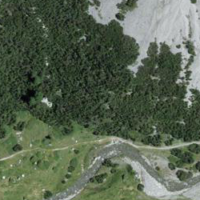
EUNIS habitat code: 26
Species observed at this site:
Motacilla cinerea
Lophophanes cristatus
Anthus spinoletta
Phoenicurus ochruros
Prunella modularis
Nucifraga caryocatactes
Motacilla alba
Accipiter nisus
Delichon urbicum
Periparus ater